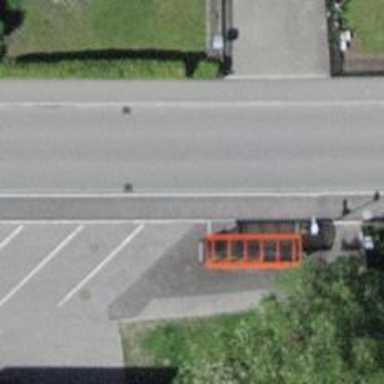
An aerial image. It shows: Bus stop with sheltered platform for public transport.